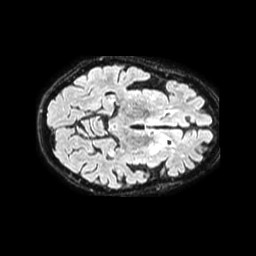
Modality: FLAIR
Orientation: axial
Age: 82
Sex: female
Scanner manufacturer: philips
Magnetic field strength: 1.5 T
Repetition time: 4.8 s
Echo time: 0.3383 s